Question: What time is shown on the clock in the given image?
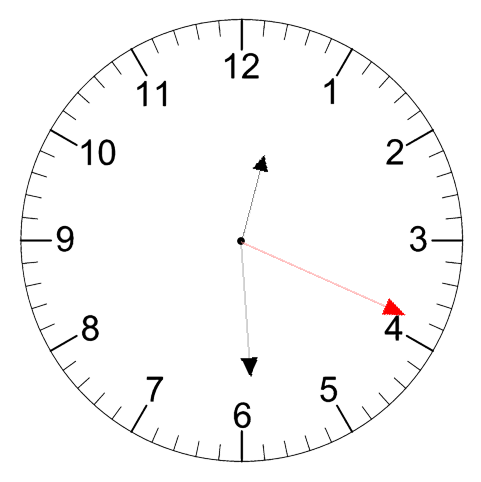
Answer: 12:29:19